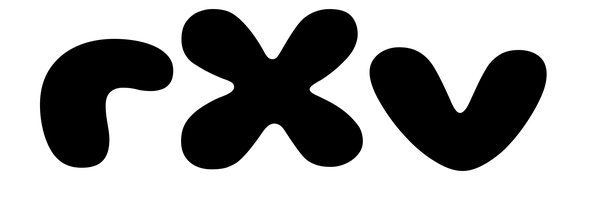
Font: Gluten_ExtraBold